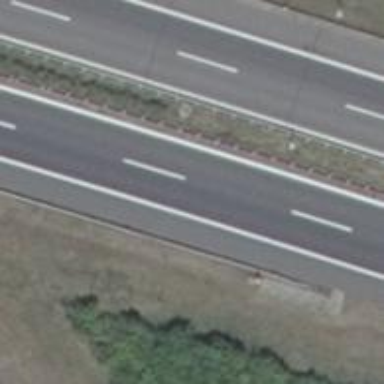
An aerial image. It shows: Asphalt motorway.